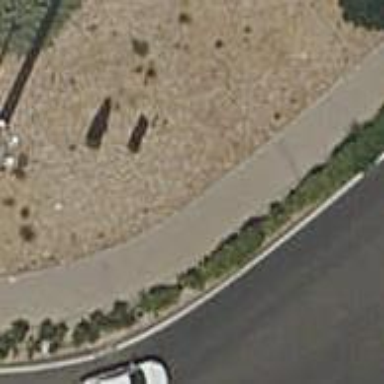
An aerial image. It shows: Sidewalk.